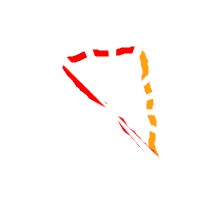
Shape: triangle